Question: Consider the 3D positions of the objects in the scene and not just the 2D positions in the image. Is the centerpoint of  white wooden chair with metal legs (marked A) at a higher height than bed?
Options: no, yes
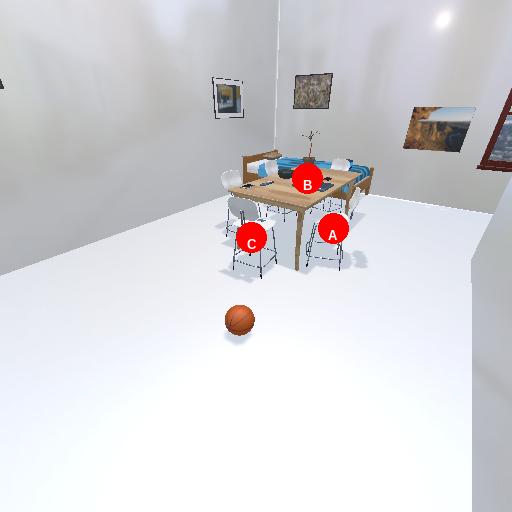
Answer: no